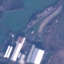
Land use / land cover: Industrial